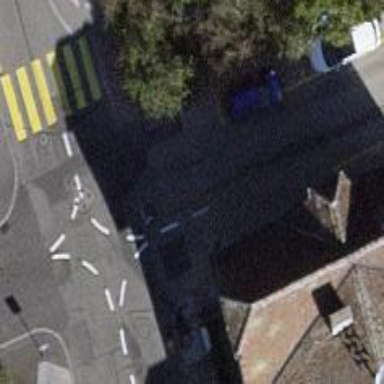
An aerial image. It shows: Zebra crossing on the road.